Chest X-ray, PA view. Patient: 64 years old, sex M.
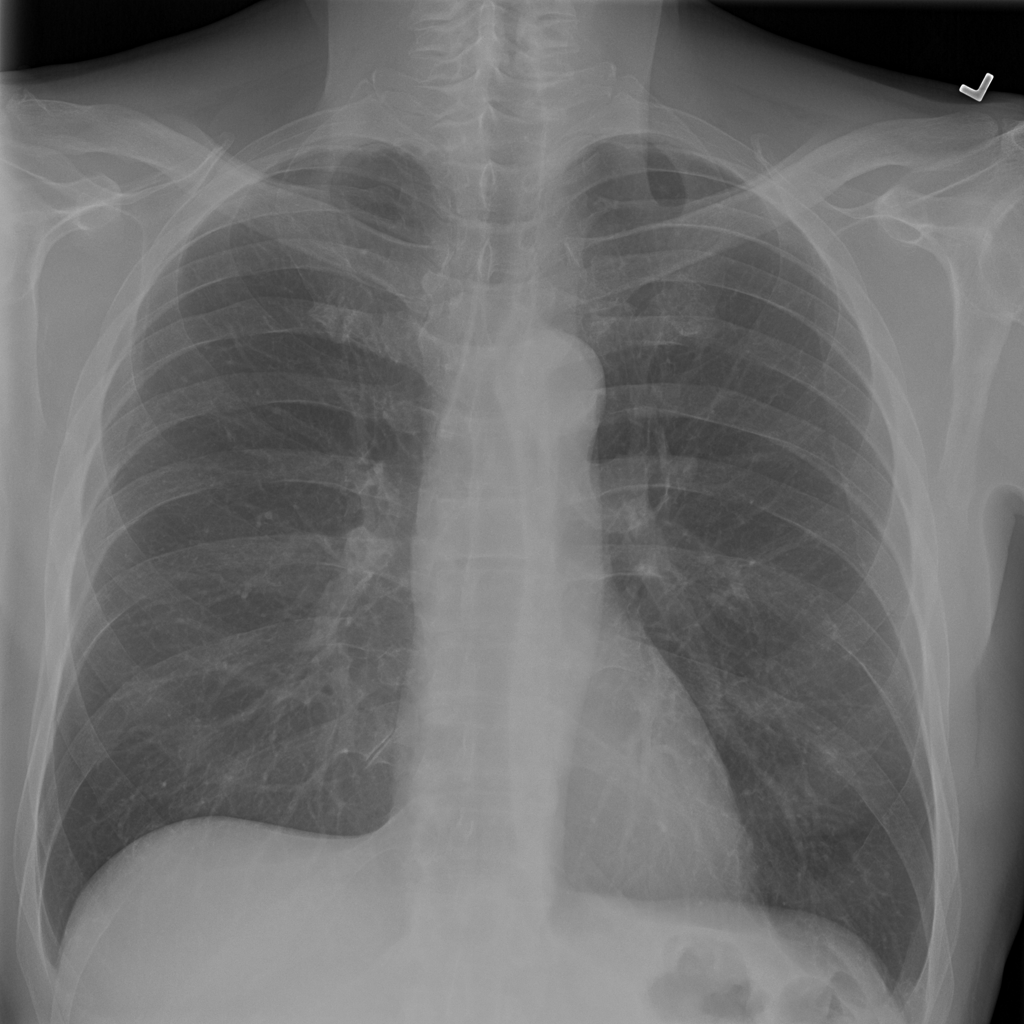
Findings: Effusion